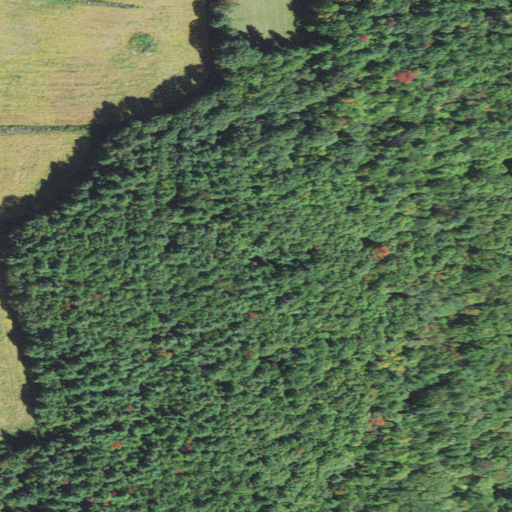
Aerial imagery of mountain in Vermont named Flat Rock containing deciduous forest, mixed forest, evergreen forest, cultivated crops, and grassland